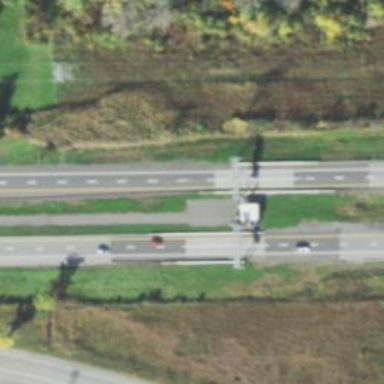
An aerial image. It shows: Toll gantry on the road.